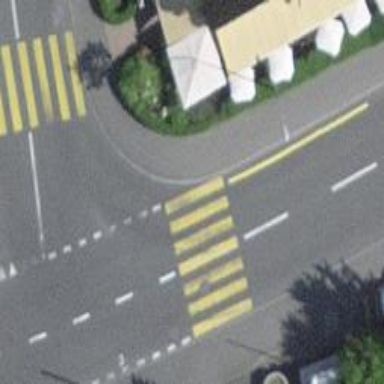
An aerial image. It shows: Footway with zebra crossing.